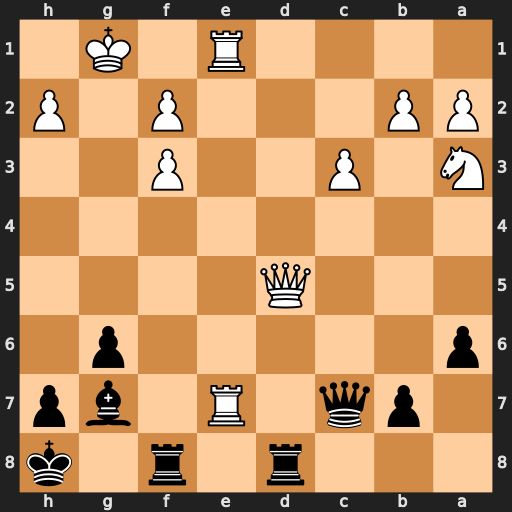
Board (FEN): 3r1r1k/1pq1R1bp/p5p1/3Q4/8/N1P2P2/PP3P1P/4R1K1
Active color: b
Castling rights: -
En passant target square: -
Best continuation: Qxe7 Rxe7 Rxd5